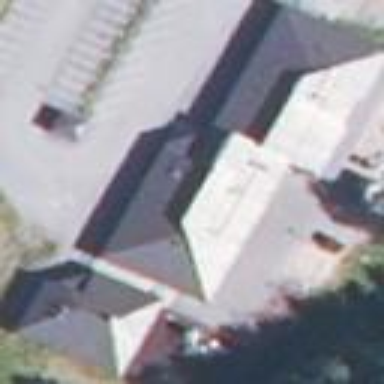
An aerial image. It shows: Kindergarten building.